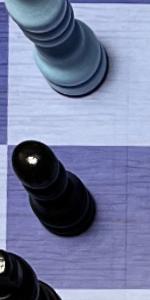
Label: Pawn_Black